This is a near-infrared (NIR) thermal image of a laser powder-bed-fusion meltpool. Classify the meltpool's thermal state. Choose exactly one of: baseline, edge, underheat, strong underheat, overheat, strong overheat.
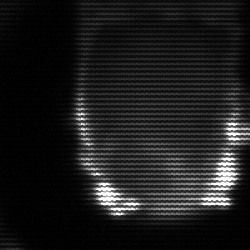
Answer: baseline